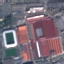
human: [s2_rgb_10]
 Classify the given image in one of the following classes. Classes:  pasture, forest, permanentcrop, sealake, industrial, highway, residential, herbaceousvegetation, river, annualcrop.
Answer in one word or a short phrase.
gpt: Industrial